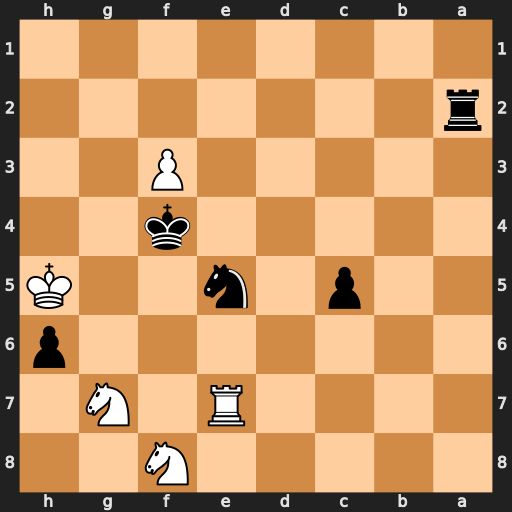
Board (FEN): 5N2/4R1N1/7p/2p1n2K/5k2/5P2/r7/8
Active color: b
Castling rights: -
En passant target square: -
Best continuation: Rh2#